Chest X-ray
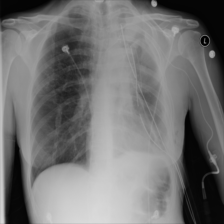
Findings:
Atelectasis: negative
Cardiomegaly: negative
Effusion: positive
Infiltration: positive
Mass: negative
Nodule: positive
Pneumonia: negative
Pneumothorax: positive
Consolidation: negative
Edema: negative
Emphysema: negative
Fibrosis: negative
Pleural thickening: negative
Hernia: negative